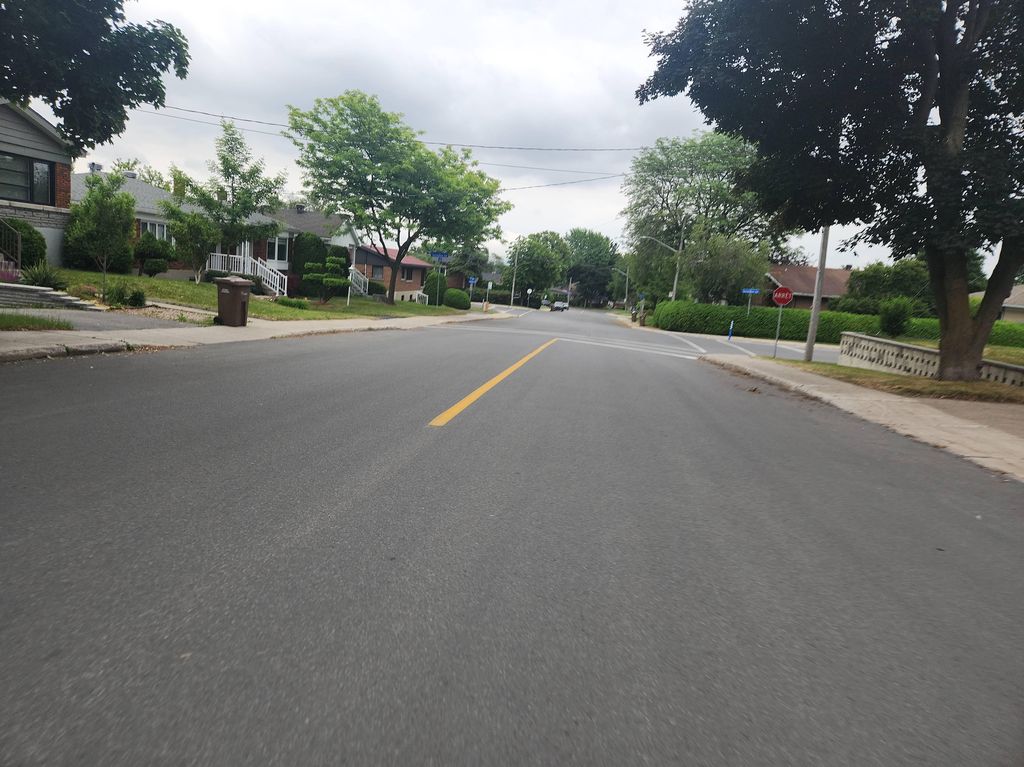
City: montreal